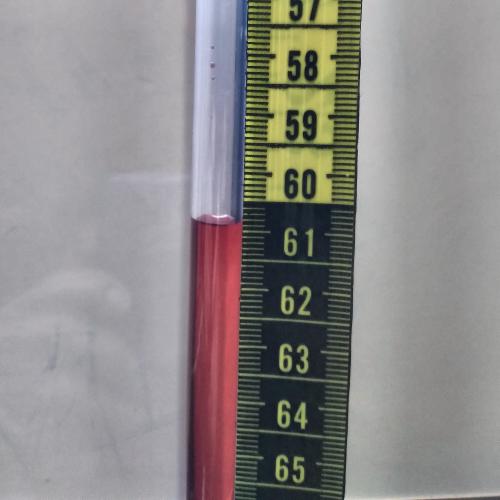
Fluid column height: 60.8 cm